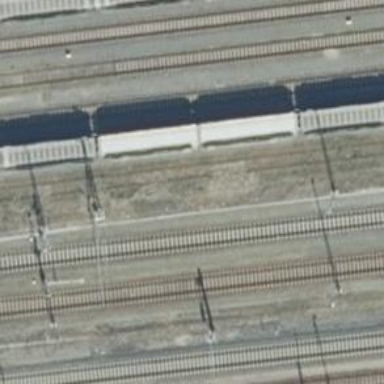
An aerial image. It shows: Rail siding with electrified contact lines for trains.